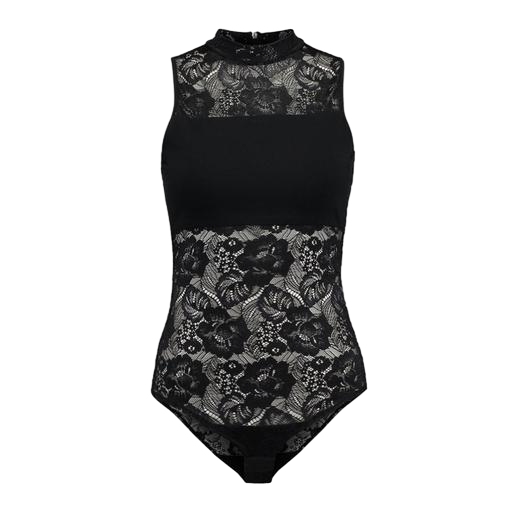
black leotard lace, black high neck lace, sleeveless lace, white background